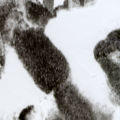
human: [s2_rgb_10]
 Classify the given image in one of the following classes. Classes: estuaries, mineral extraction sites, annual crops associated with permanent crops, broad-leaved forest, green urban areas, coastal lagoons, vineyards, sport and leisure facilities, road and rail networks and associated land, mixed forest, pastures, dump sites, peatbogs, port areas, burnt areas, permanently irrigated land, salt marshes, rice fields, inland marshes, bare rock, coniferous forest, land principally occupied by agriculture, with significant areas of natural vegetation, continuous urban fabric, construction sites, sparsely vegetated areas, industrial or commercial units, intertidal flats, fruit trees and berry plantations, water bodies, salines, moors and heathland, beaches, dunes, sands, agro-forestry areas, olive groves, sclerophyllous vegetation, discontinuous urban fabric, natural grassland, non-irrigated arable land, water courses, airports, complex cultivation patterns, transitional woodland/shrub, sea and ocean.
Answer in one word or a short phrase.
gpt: coniferous forest, transitional woodland/shrub, peatbogs